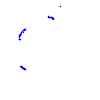
Particle: proton